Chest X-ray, AP view. Patient: 54 years old, sex M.
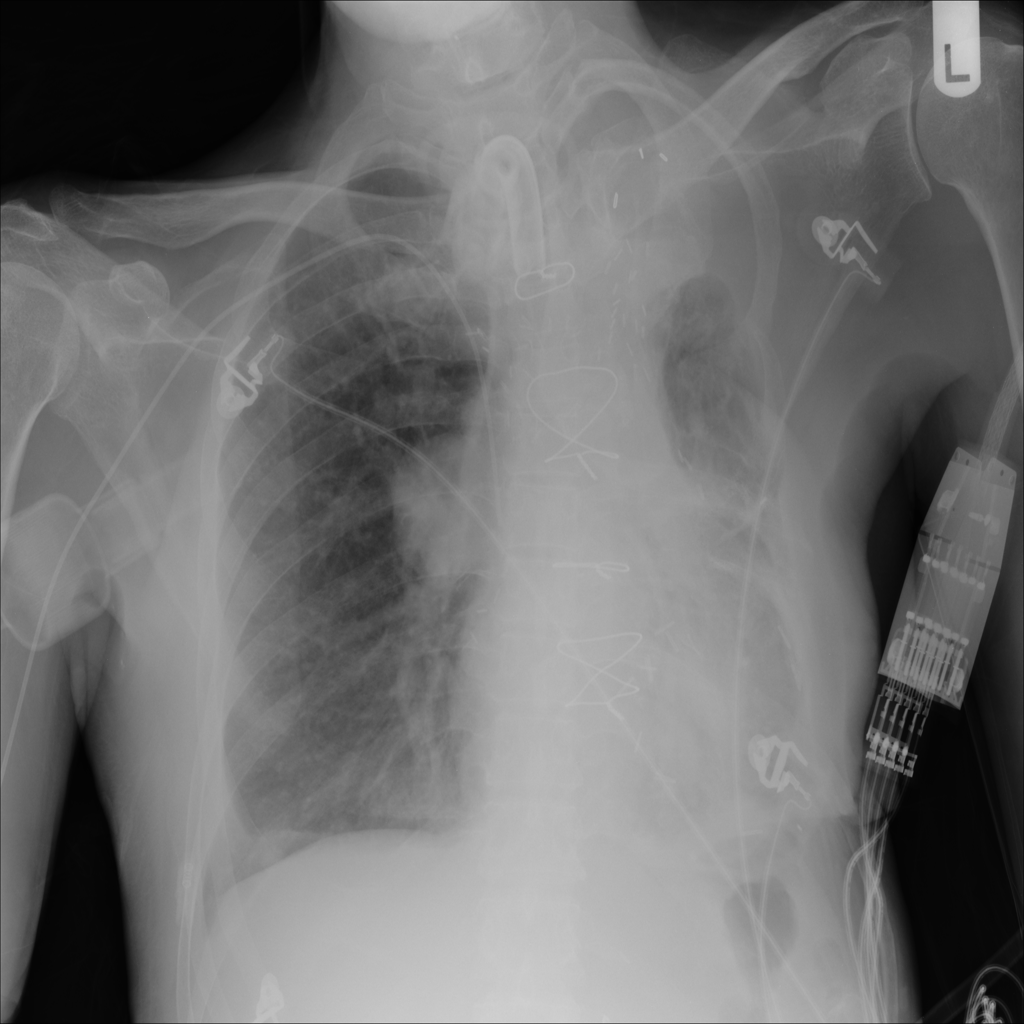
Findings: Atelectasis, Consolidation, Infiltration